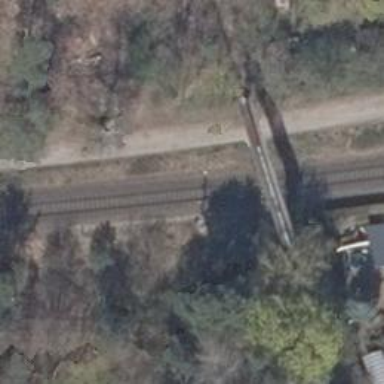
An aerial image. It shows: Railway signal.